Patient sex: M
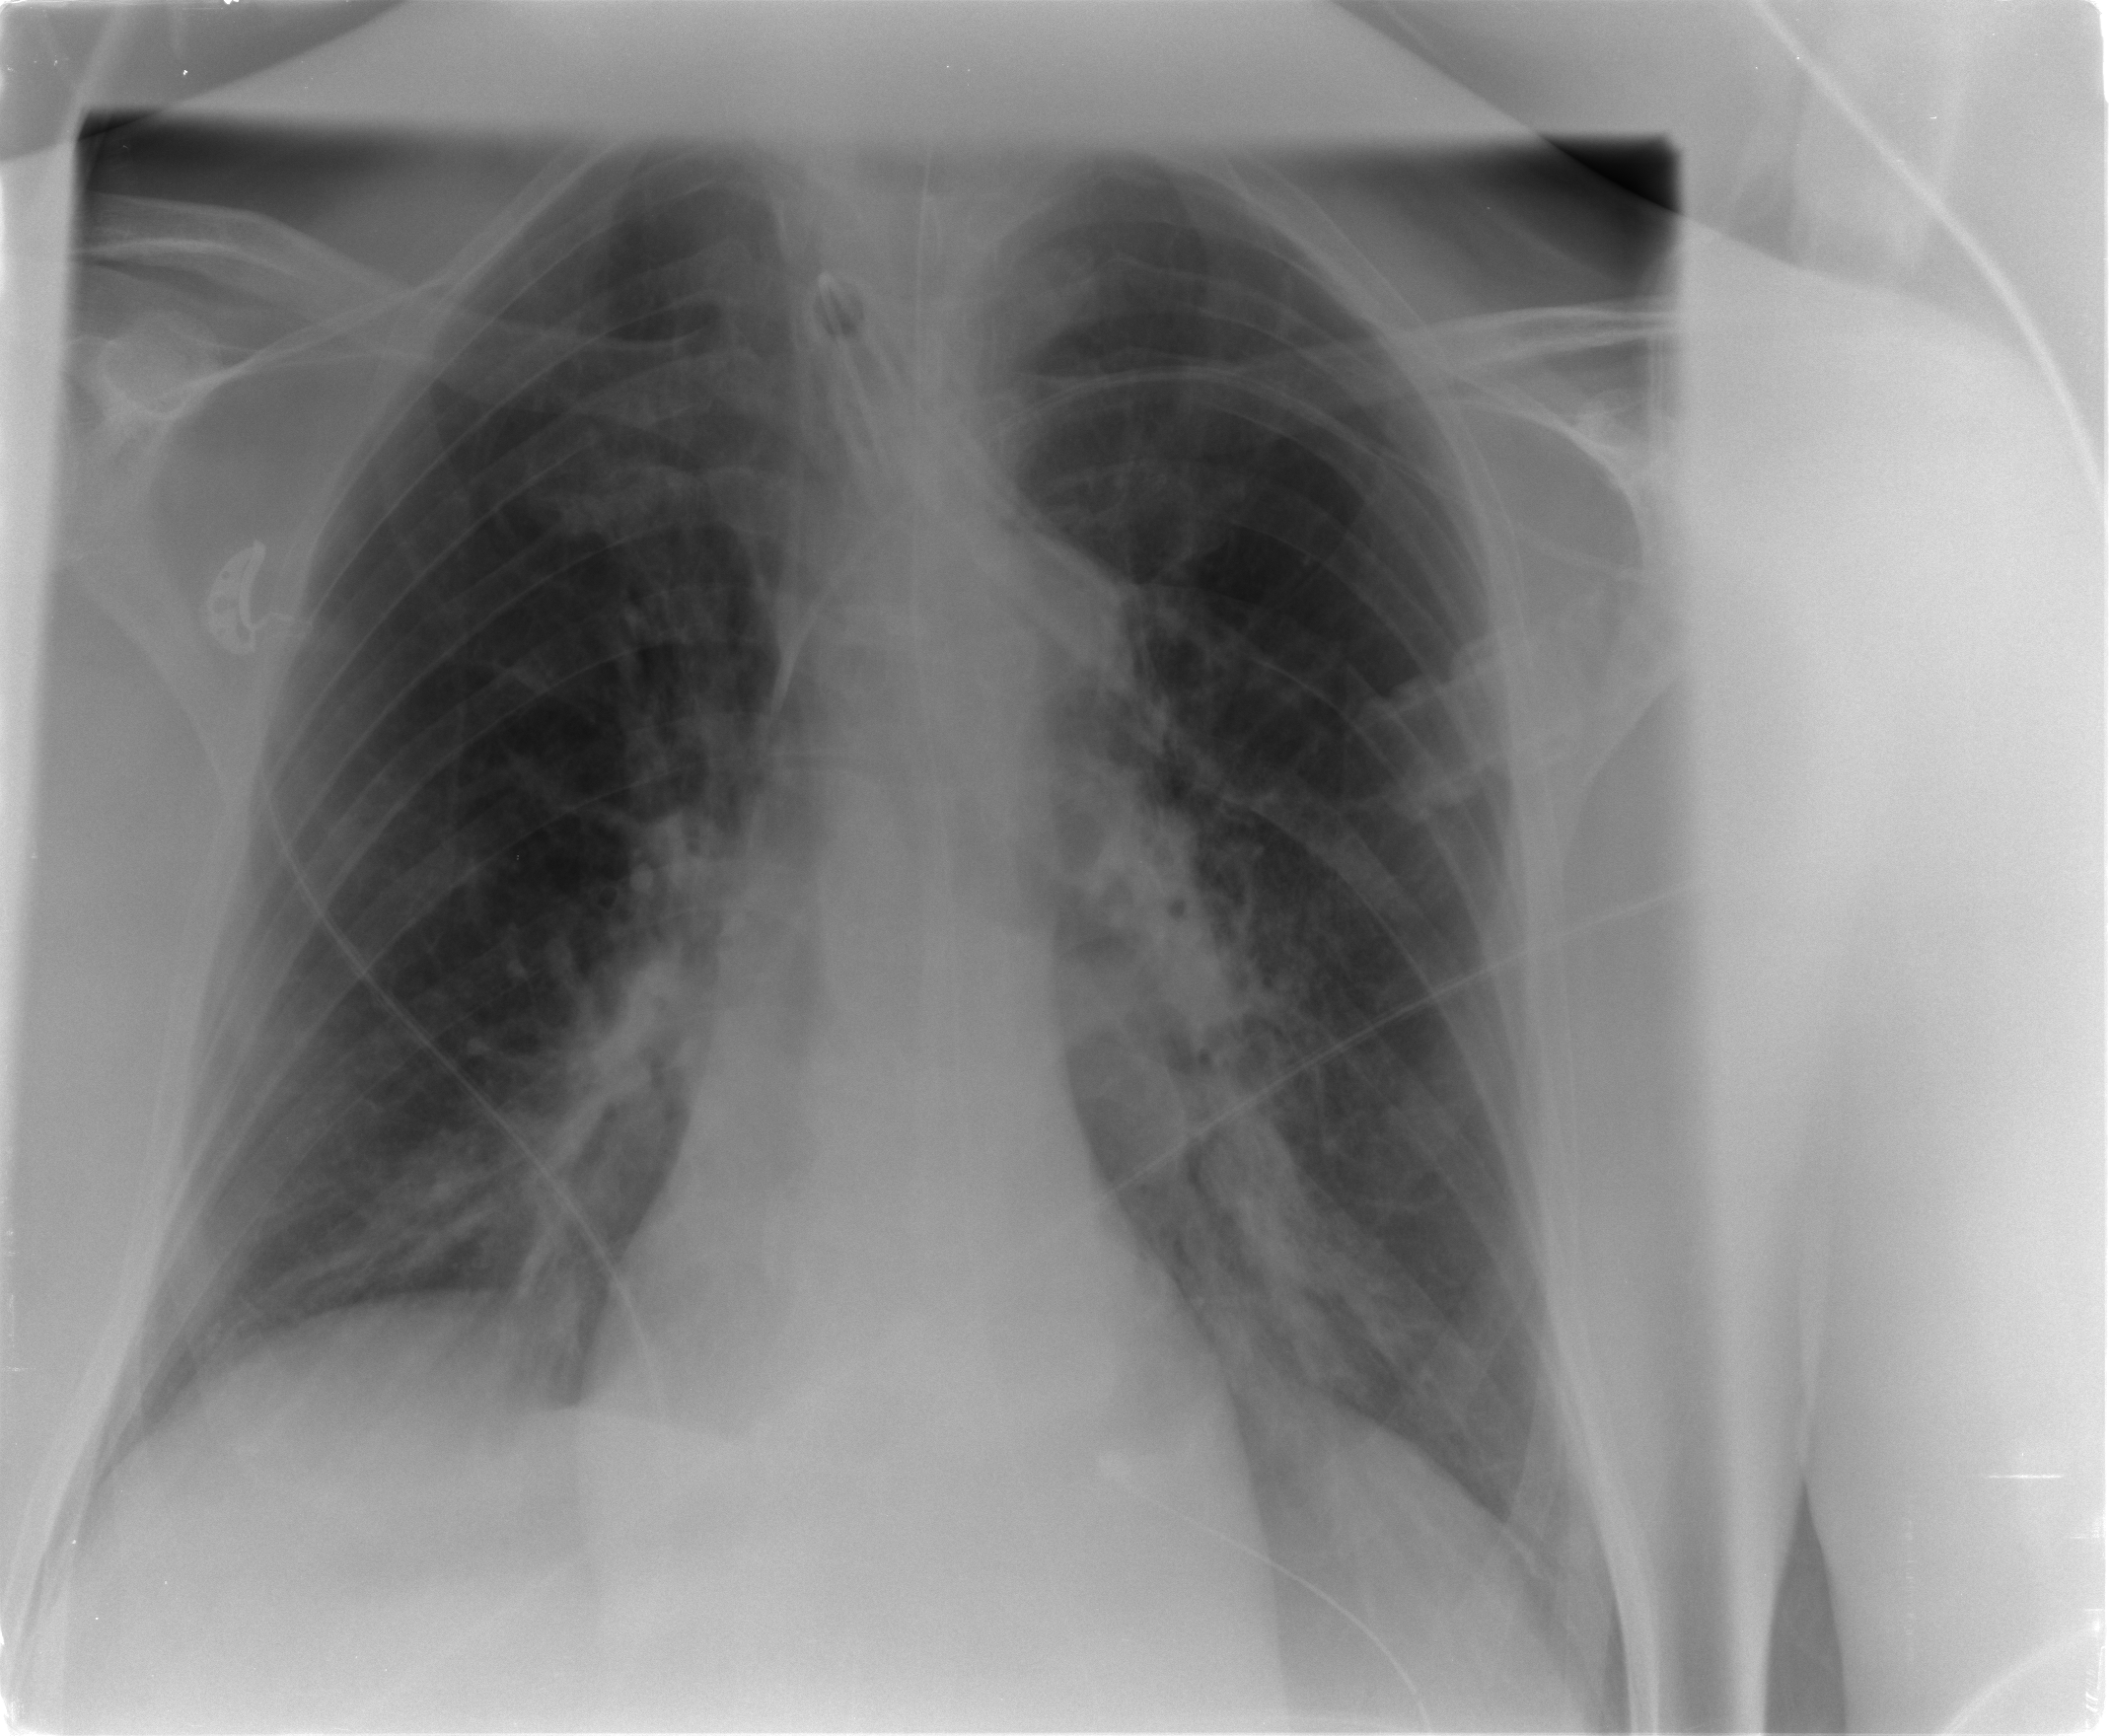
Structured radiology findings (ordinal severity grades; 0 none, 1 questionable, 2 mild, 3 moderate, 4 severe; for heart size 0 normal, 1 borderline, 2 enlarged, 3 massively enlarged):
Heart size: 0
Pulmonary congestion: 3
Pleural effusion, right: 0
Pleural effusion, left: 0
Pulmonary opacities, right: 2
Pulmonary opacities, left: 2
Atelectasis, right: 0
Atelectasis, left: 0